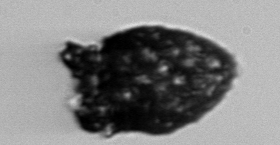
Label: Stenosemella_pacifica